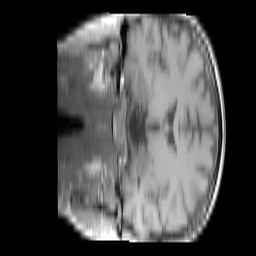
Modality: T1w
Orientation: coronal
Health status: ill
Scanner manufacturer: siemens
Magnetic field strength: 3 T
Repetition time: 0.44 s
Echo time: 0.00266 s